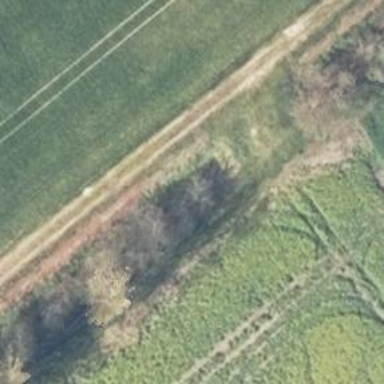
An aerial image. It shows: Culvert tunnel.